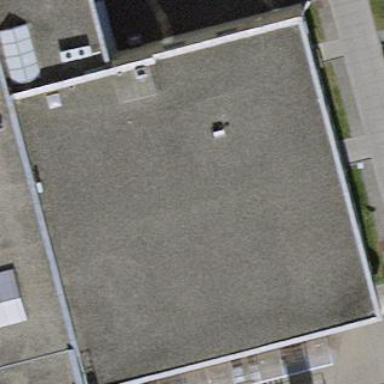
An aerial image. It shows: Office building.